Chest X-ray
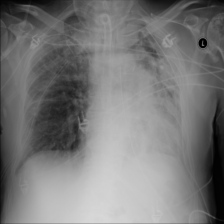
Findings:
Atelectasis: negative
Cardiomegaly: negative
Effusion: negative
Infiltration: positive
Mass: negative
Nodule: negative
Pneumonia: negative
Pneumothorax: negative
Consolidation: negative
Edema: negative
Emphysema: negative
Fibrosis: negative
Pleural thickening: negative
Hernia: negative